Question: I'm trying to plot two regression on the same plot. So where the first regression ends, the second should continue and since the second regression line has a different slope it produces a kink.
I'm new to ggplot and I'm getting the error: "Error: Aesthetics must either be length one, or the same length as the dataProblems:gdpless15"
Here is a link to the R file and the dataset needed for this.
<URL>
I'm essentially doing a ols regression on the variable gdp on hap. The variable gdp is subsetted into two parts < 15000 and > 15000.
Then I want to plot the regression line of < 15000 and when it gets to >15000 it will plot the regression line from the second regression on the same plot.
I think I'm having most trouble with using ggplot2 to plot the two regressions together.

This is the version of my code I feel is closest to getting what I want.
'''
library(foreign)
library(ggplot2)
gdpless15 <- isspmacro$gdp[(isspmacro$gdp < 15000) ] <- subset(isspmacro,gdpless15)
gdpless15 <-gdp < 15000
gdpmore15 <- gdp > 15000
combinedreg <- ggplot() +
geom_point(data=less15, aes(x=gdpless15, y=hap)) +
geom_smooth(data=less15, aes(x=gdpless, y=hap), fill="blue",colour="darkblue", size=1) +
geom_point(data=more15, aes(x=gdpmore15, y=hap)) +
geom_smooth(data=more15, fill="red",colour="red", size=1)
combinedreg <- ggplot() +
geom_point(data=less15, aes(x=gdpless15, y=hap)) +
geom_smooth(data=less15, aes(x=gdpless, y=hap), fill="blue",colour="darkblue", size=1) +
geom_point(data=more15, aes(x=gdpmore15, y=hap))+
geom_smooth(method=lm) + geom_point(shape=1)
plot(combinedreg)
'''
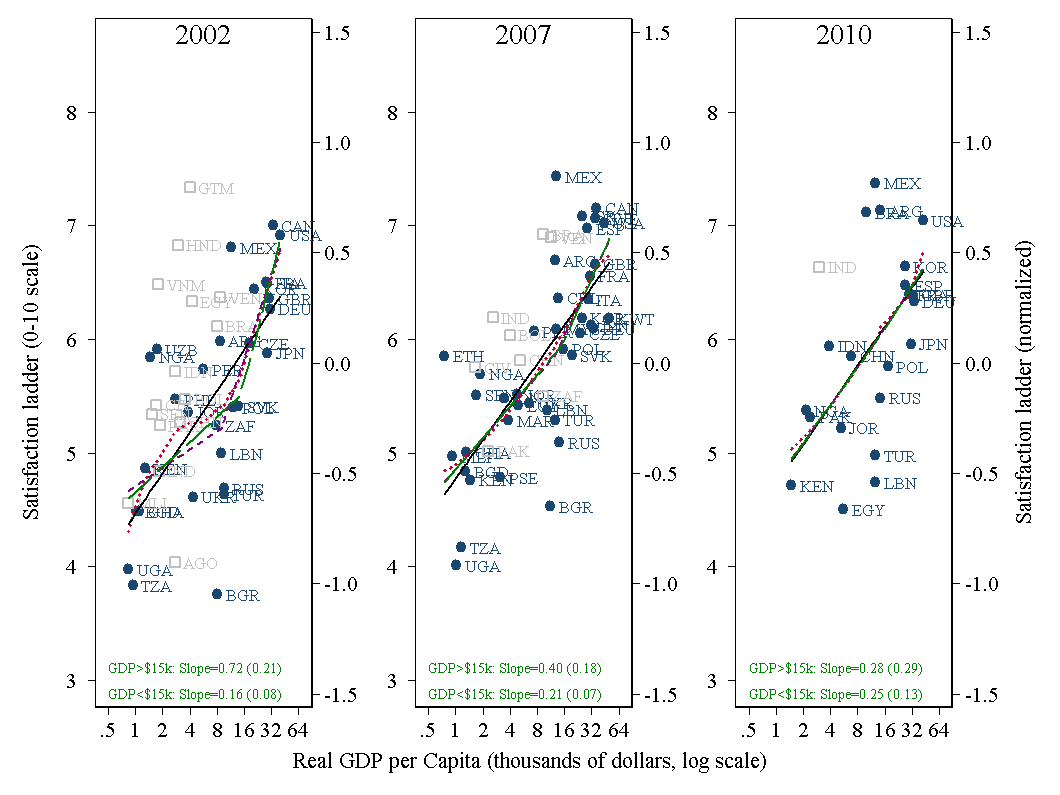
Answer: What you are trying to do is known as broken-stick regression. You can do this easily by using one regression and not two.
'''
# example data
library(faraway)
data(savings)
# create your broken stick regression, predict results
lhs <- function(x) ifelse(x < 35,35-x,0)
rhs <- function(x) ifelse(x < 35,0,x-35)
gb <- lm(sr ~ lhs(pop15) + rhs(pop15), savings)
savings$p <- predict(gb, savings)
# plot
library(ggplot2)
ggplot(savings, aes(x= pop15, y= sr) ) + geom_point() +
geom_line(data= savings, aes(x= pop15, y=p), colour= "blue") +
# marker of break
geom_segment(aes(x=35, y= 5, xend= 35, yend= 15), colour= "red", linetype= "dashed")
'''
<URL>